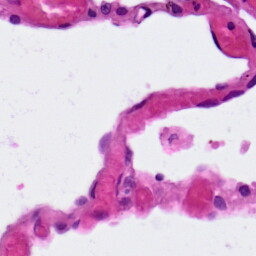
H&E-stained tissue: Lung